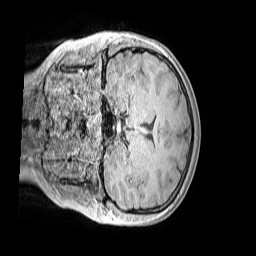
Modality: MP2RAGE
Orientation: coronal
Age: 10
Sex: female
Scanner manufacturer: siemens
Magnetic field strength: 3 T
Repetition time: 4 s
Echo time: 0.00299 s